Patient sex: F
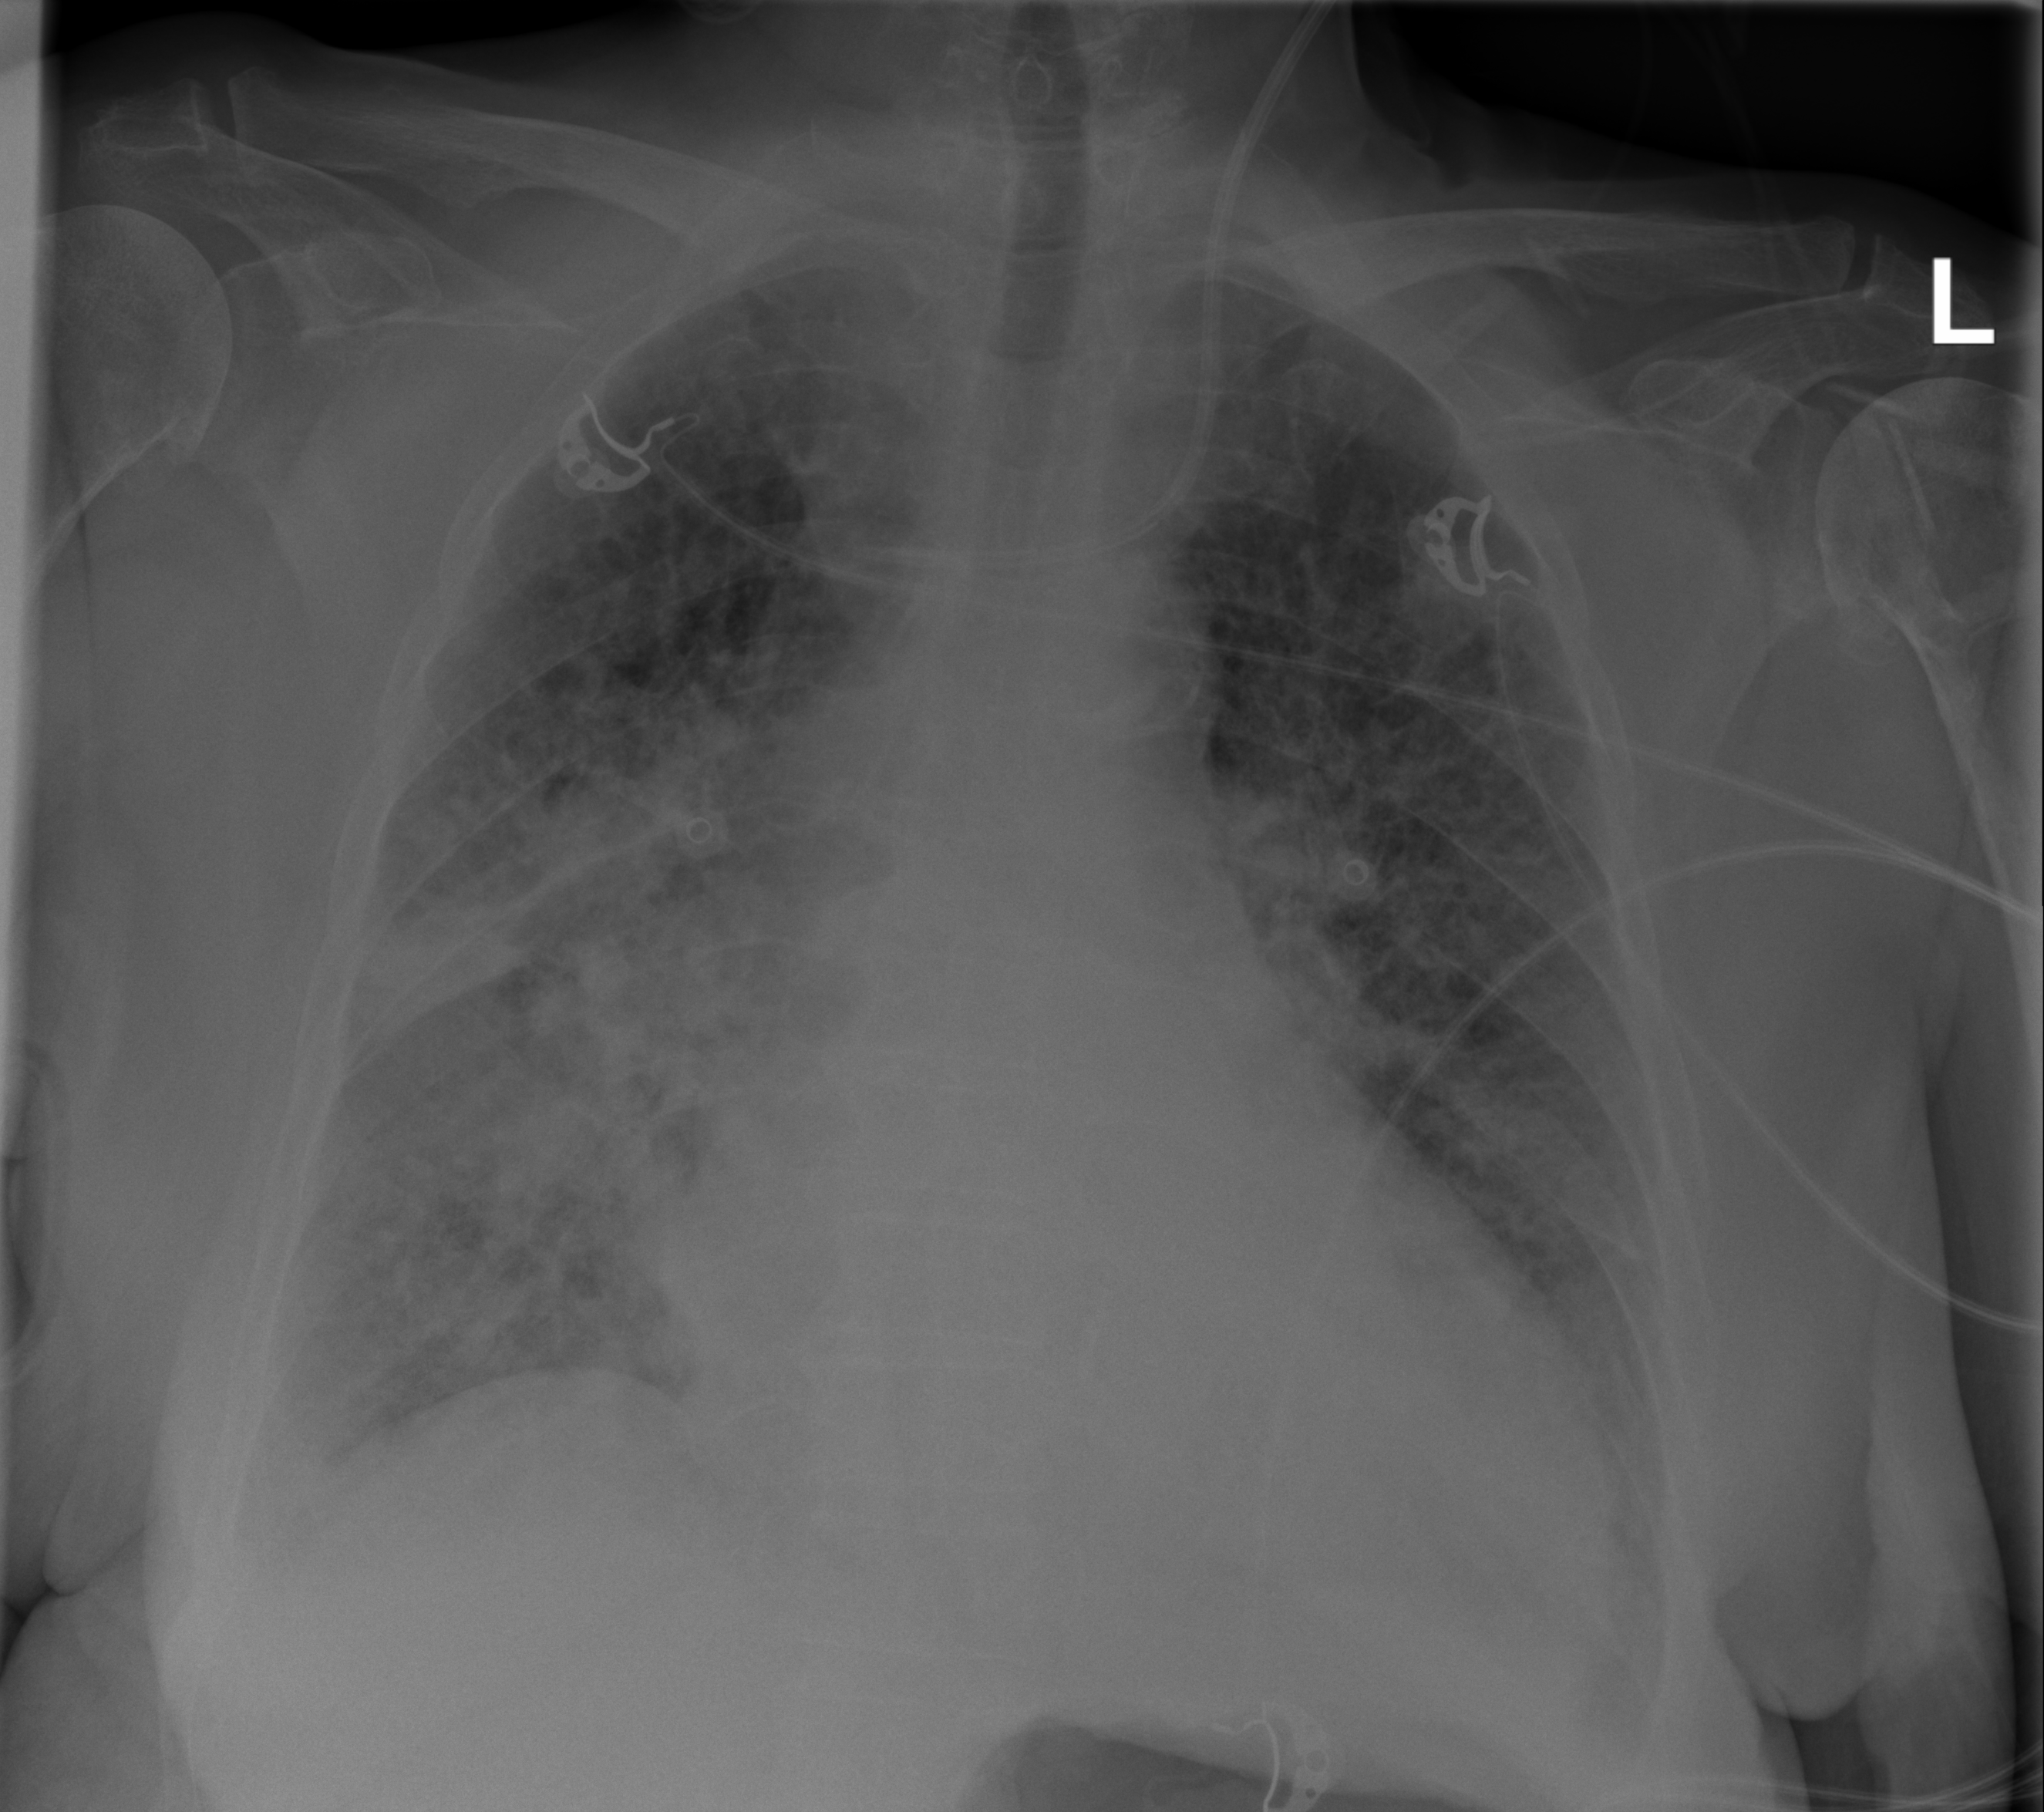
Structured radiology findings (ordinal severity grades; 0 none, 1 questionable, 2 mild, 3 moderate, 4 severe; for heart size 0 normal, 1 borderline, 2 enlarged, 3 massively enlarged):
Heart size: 2
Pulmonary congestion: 3
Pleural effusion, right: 2
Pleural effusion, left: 2
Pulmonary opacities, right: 4
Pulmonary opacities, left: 3
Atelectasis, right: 4
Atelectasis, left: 3